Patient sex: F
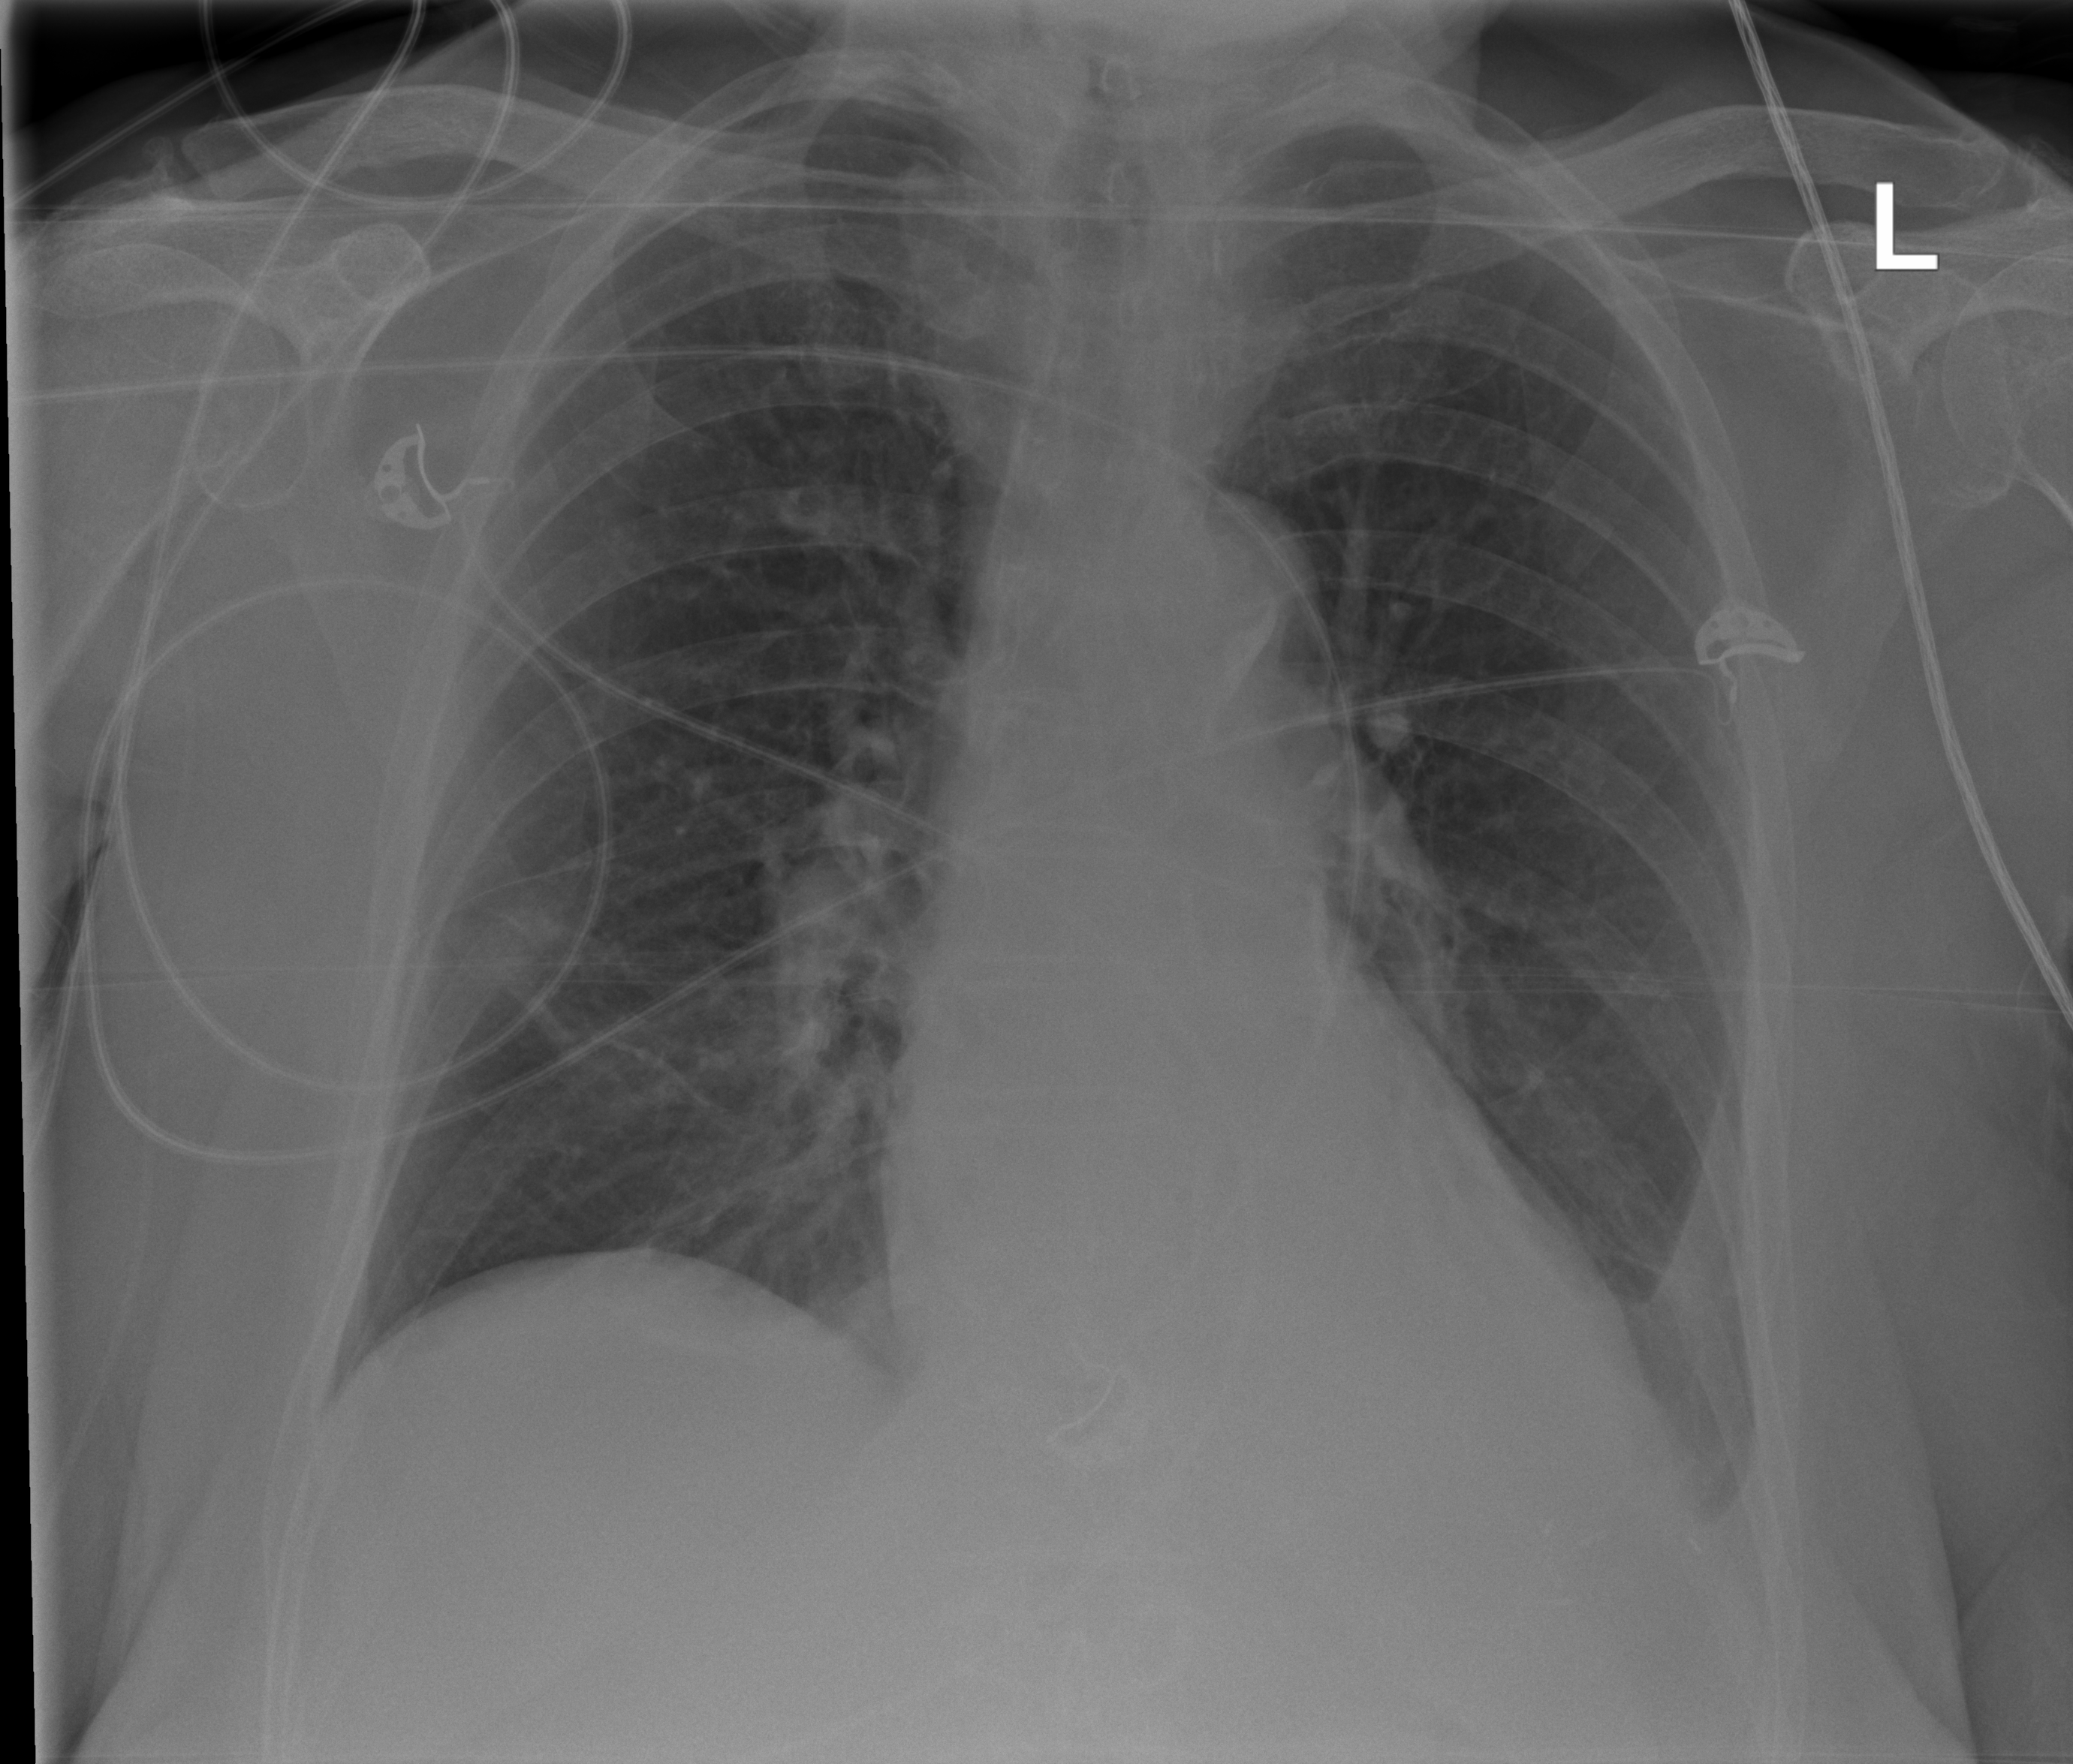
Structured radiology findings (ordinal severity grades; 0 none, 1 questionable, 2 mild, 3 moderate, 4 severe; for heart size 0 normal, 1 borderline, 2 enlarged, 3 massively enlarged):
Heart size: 0
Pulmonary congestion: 0
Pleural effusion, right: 0
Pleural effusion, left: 2
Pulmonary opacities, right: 0
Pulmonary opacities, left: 0
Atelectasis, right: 2
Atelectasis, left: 2